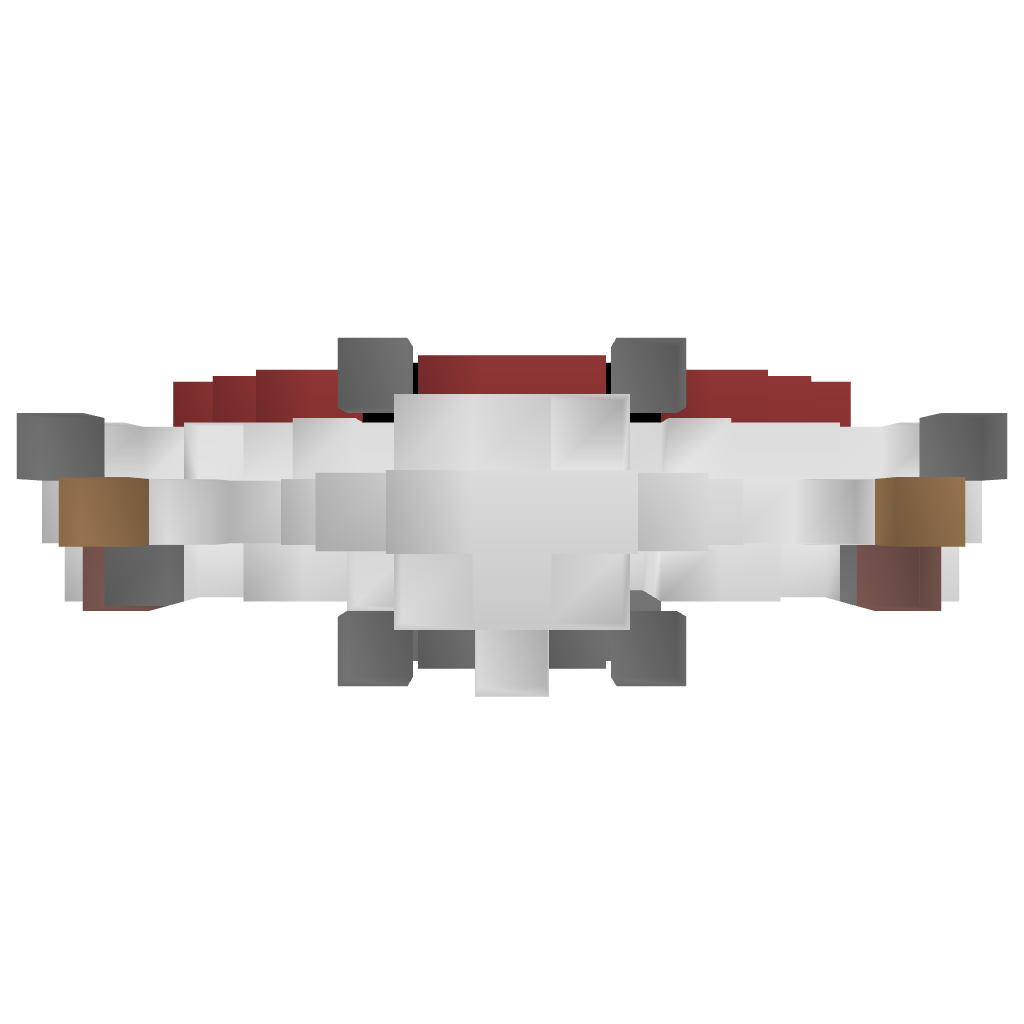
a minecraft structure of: Assault Airship - Silver Empire Warship Assault Craft bad low quality